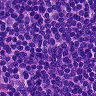
Metastatic tissue present: no